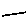
Label: line